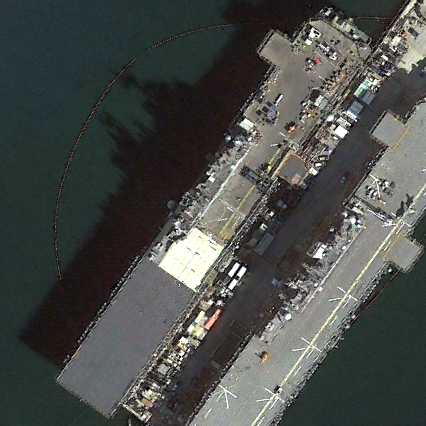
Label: assault